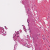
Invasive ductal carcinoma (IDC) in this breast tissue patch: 0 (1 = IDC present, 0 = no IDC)